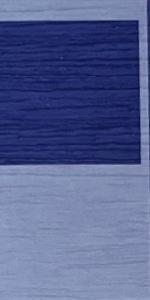
Label: Empty